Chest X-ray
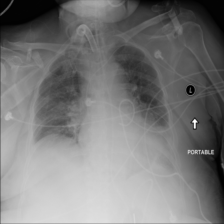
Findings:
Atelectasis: positive
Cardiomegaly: negative
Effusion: negative
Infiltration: positive
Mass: negative
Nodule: negative
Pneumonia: negative
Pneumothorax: negative
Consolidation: negative
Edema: negative
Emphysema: negative
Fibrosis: negative
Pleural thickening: negative
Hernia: negative